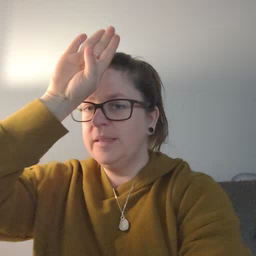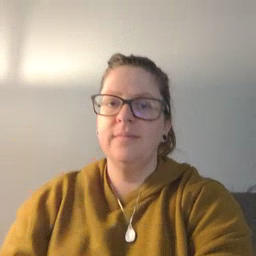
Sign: fireman